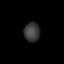
Tissue: lung
Cell type: Epithelial cells
Senescence score: 0.213
Nuclear area (px): 302
Mean DAPI intensity: 58.48